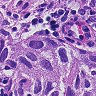
Metastatic tissue present: yes